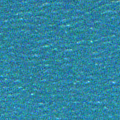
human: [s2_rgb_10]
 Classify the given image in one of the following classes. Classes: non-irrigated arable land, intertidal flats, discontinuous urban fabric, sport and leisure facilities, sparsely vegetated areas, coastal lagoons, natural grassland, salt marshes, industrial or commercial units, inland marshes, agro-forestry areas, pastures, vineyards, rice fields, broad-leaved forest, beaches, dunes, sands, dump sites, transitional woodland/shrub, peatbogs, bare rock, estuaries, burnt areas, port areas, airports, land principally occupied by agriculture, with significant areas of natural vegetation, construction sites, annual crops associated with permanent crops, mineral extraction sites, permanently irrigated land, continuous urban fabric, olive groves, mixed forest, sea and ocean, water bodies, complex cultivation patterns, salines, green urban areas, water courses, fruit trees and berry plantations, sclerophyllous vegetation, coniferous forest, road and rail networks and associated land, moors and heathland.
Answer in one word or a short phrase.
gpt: sea and ocean